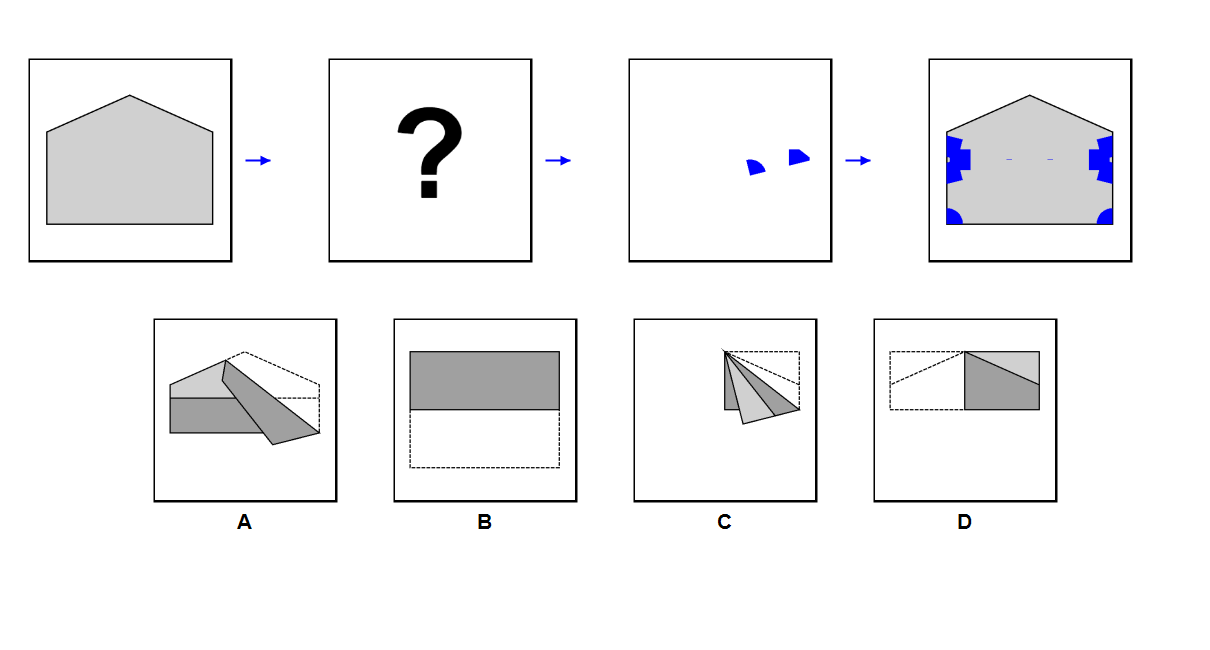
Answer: A